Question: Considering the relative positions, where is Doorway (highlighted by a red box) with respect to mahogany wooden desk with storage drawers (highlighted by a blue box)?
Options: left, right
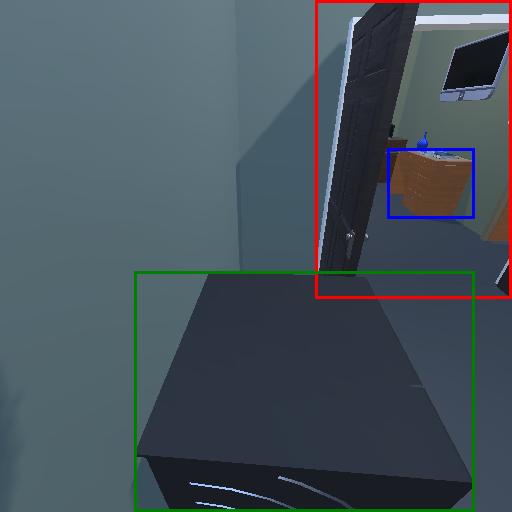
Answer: left